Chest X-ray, AP view. Patient: 60 years old, sex F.
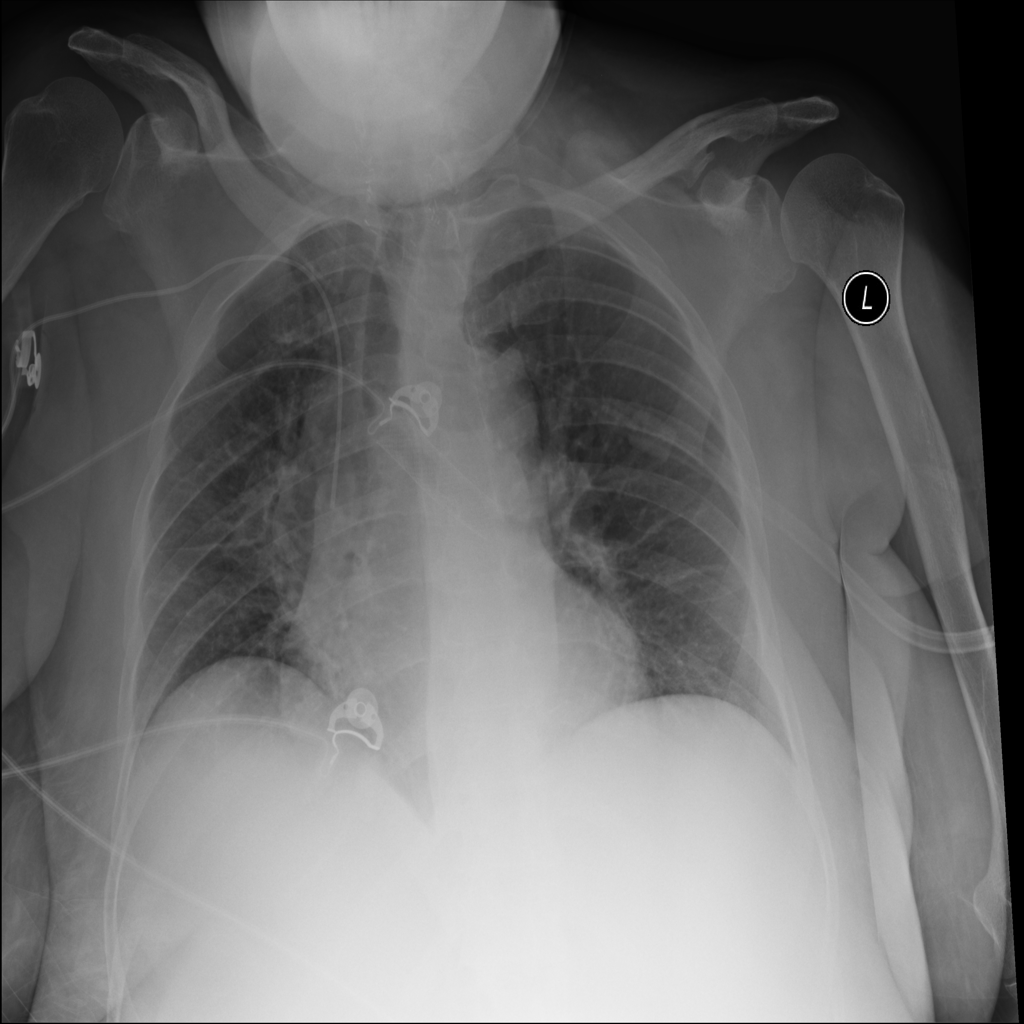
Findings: No Finding